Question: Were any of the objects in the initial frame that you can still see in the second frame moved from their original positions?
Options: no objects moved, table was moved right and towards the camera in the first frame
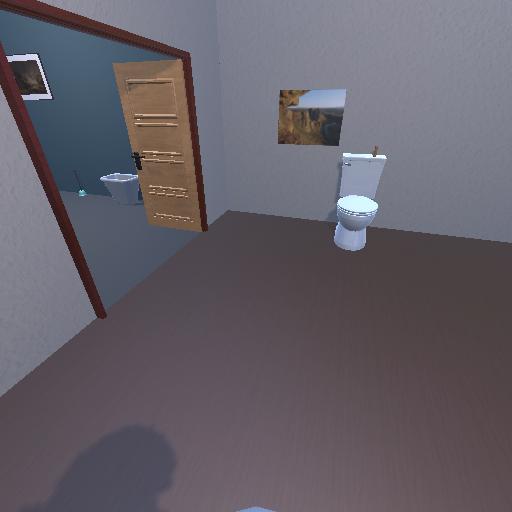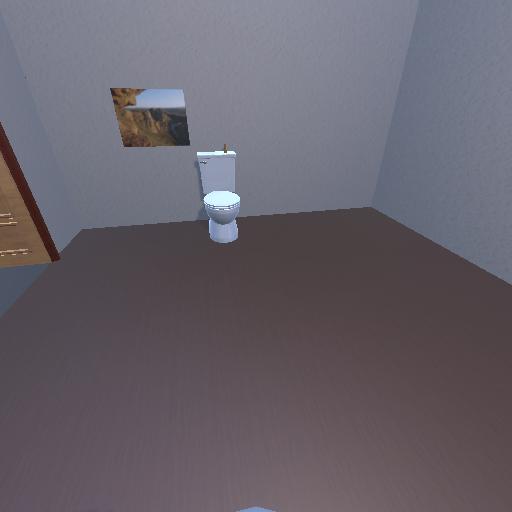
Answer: no objects moved